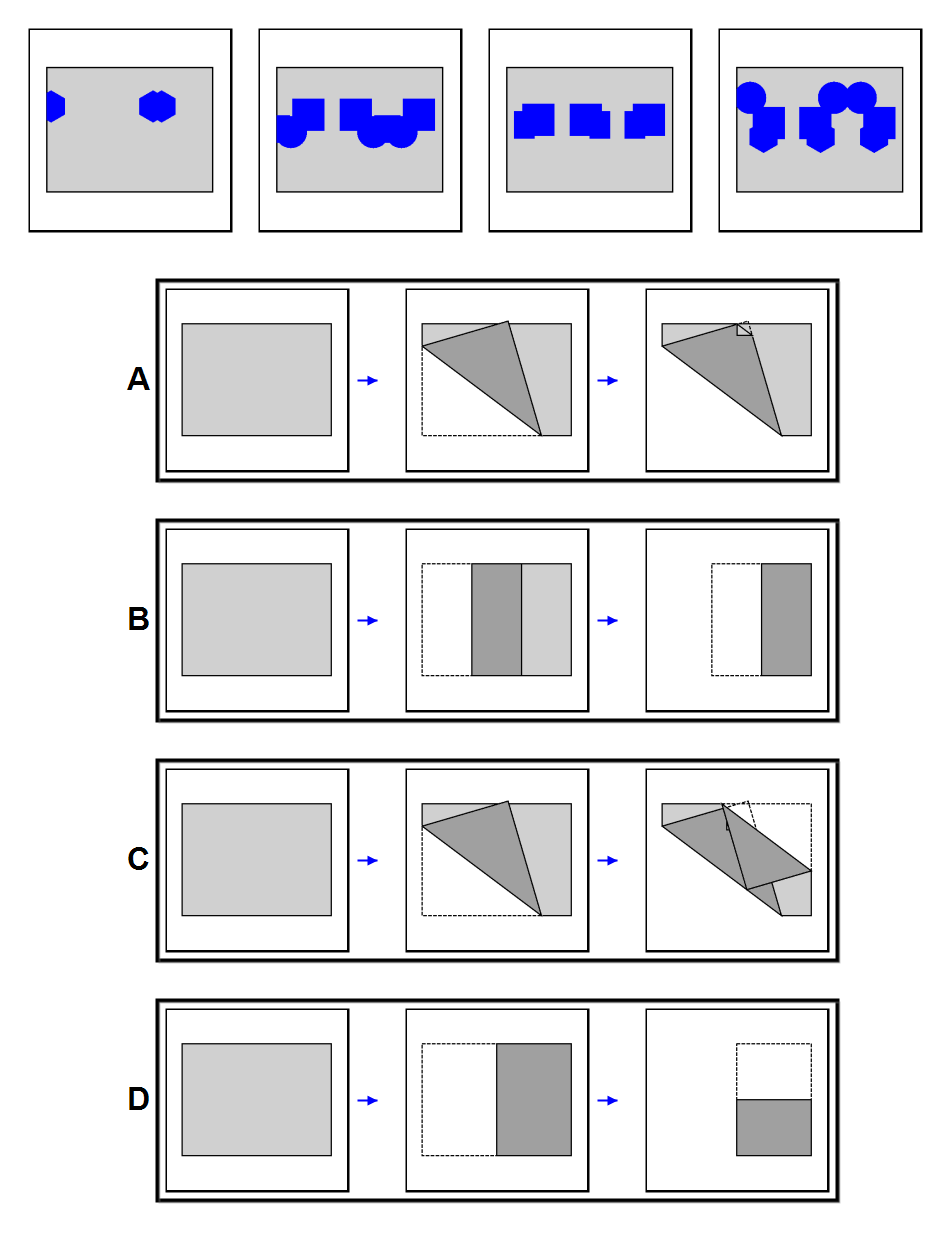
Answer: B